Question: Suppose I want to traverse a grid like in Cantor's proof of the countability of the rationals...

What's a function that takes an integer n and returns the row and column number for the nth cell in that traversal?
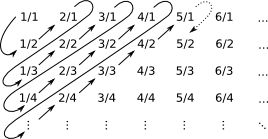
Answer: If you just want a traversal there's no need for a closed form.
You can just use a sequence:
'''
function*(grid){var r=0, c=0
for(;;){yield grid[r][c]; c++; r--; if (r === -1) {r = c; c = 0}}
}
'''